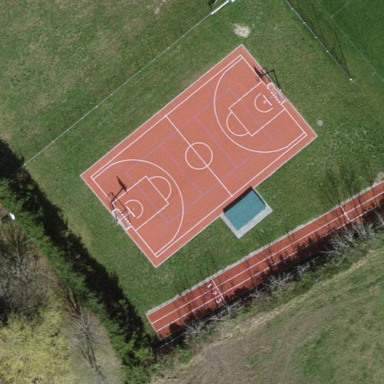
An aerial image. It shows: Multi-sport pitch for soccer and basketball activities.